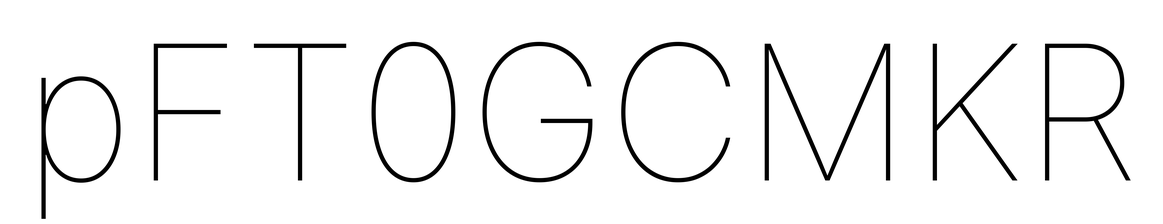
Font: Inter_Thin